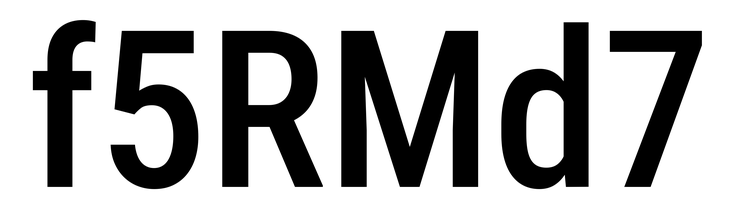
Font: Roboto_Condensed_Medium